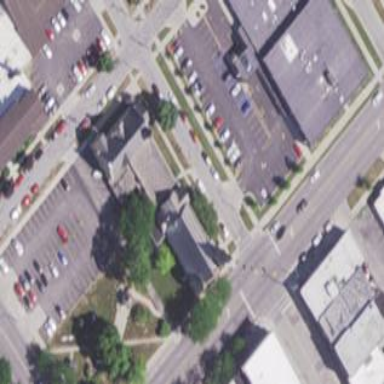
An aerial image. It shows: Beautiful church building.